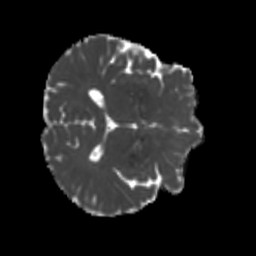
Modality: MD
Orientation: axial
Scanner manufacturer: siemens
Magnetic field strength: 3 T
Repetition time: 4 s
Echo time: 0.0594 s